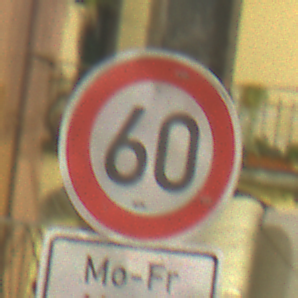
Verkehrszeichen: Geschwindigkeit60
Zusatzzeichen unten: ZeitangabenMitBeschraenkungAufWochentage2
Umgebung: Outdoor, Urban
Tageszeit: Night
Wetter: PartlyCloudy
Licht: Artificial
Jahreszeit: NotSpecified
Kontrast: HighContrast